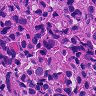
Metastatic tissue present: yes